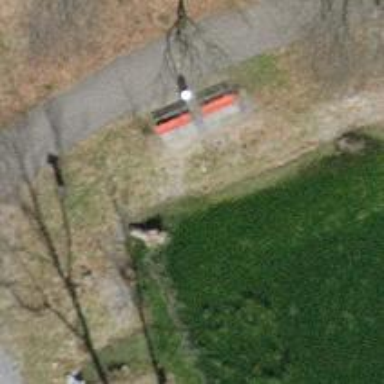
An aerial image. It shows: Red bench.